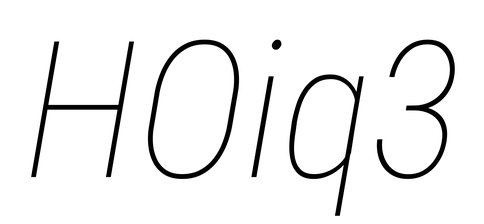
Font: Roboto-Italic_Condensed_Thin_Italic